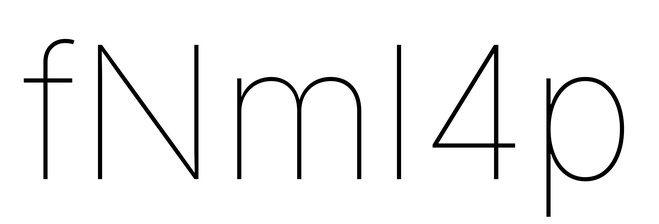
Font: Inter_Thin